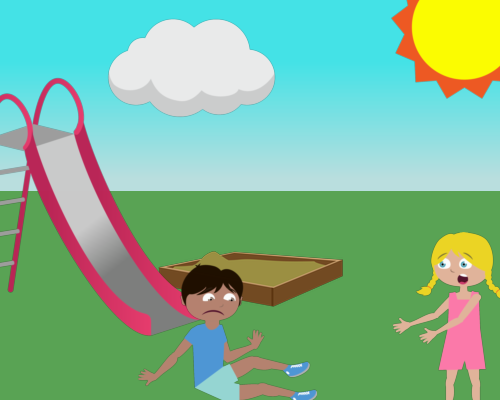
top right corner big sun on left side big slide facing right on the right there is small sandbox a surprized girl facing left  a sad boy facing right legs out  big size